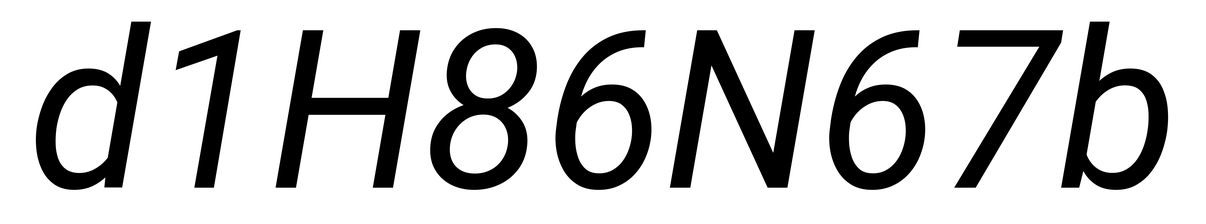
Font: Roboto-Italic_Italic